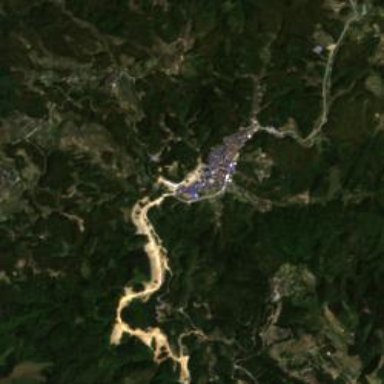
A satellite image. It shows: Ethnic township within town.